Question: I am trying to create a layout with two views- denoted by the purple and red boxes in the attached image. I want the position of the views to basically lock, such that when the phone rotates the two views remain in the same spot.
I can't figure out how to do this in swift storyboard. I've seen some similar posts, but they don't seem to apply to Xcode 13.
Desired result:

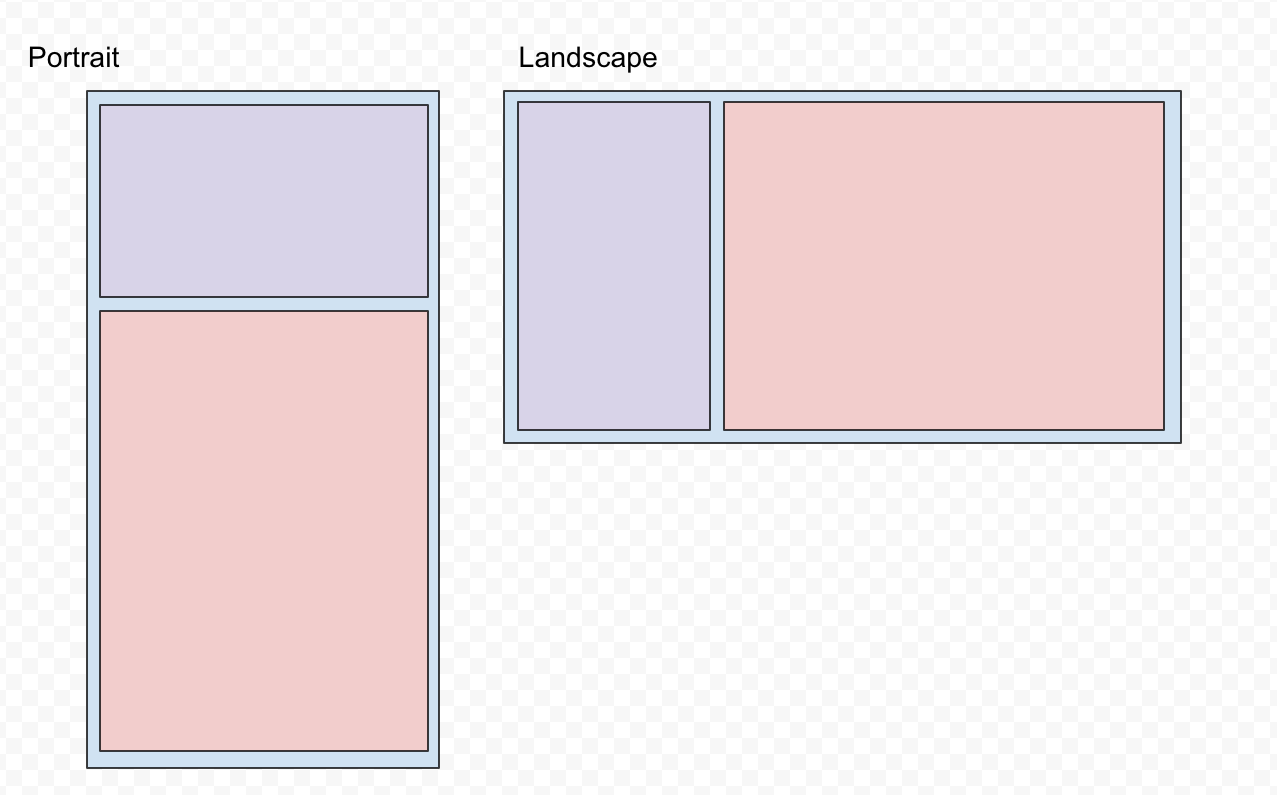
Answer: Create Portrait view the usual way, using proper constraints. For example I had this:
<URL>
Click Orientation button at the bottom of the view to flip the view to landscape
<URL>
Add a variation for all constraints that require to be different on horizontal view. For example in my example "SmallerView.leading = Safe Area.leading" is still fine (needs no variation), but "SmallerView.trailing = Safe Area.trailing" makes no sense in horizontal view, I need "SmallerView.trailing = LargerView.leading" instead. So I need to add variation to both, "SmallerView.trailing = Safe Area.trailing", and "LargerView.leading".
To do that, I simply open Attributes Inspector for a constraint I need to vary, find the word Installed, and click on Add Variation (+ button) on the left of it:
<URL>
The variation I want to add is for Compact Height, and either Regular or Any Width (depends on which devices you are planning to support). Click Add Constraint.
<URL>
Now I see this:
<URL>
But I want to use this constraint only in Portrait view, so I need to :
<URL>
Do the same for all other constraints that won't work for Horizontal view.
Now I need to add constraints specific to horizontal view. To do that, switch to horizontal view (the Orientation button at the toolbar at the bottom)
You will now see your constraints with some of them disabled:
<URL>
And now you can add missing constraints. For example in my case I added 3 new constraints:
<URL>
Switch to Portrait, and now disable those additional constraints from step 4 in portrait mode. This time you :
<URL>
That's it. Check <URL> to know when you should use Regular or Compact exactly.